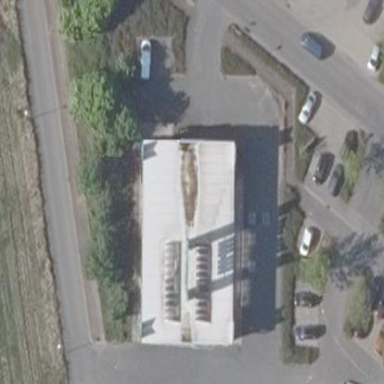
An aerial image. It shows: View of roof of building.